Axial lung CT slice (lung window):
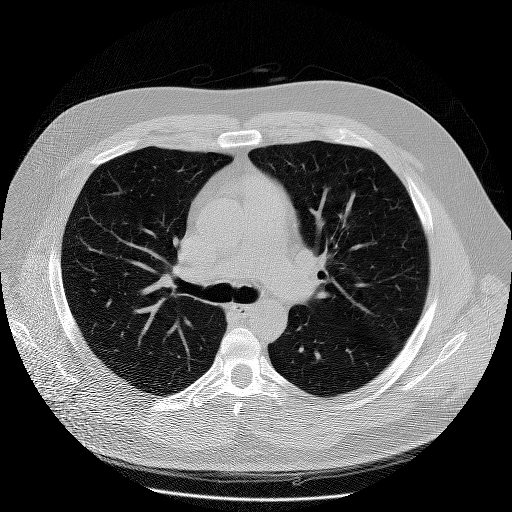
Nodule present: no